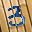
Label: 3